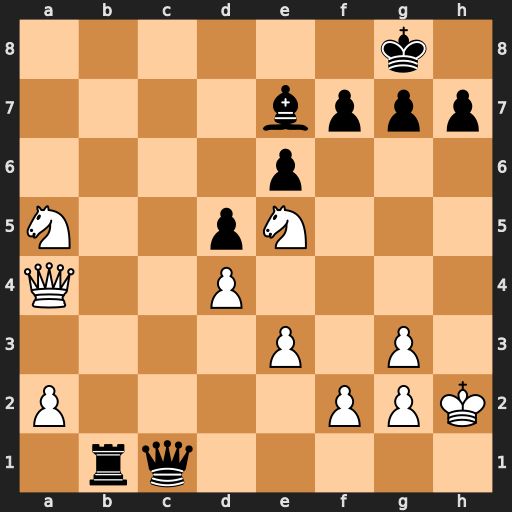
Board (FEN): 6k1/4bppp/4p3/N2pN3/Q2P4/4P1P1/P4PPK/1rq5
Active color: w
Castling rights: -
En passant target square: -
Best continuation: Qe8+ Bf8 Qxf7+ Kh8 Qxf8#